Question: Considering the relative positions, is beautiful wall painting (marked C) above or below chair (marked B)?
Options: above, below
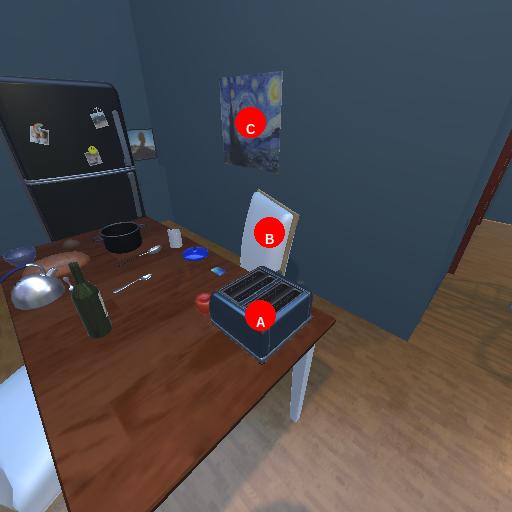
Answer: above